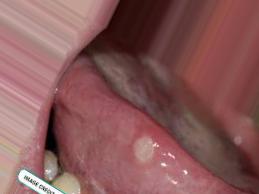
Condition: Mouth Ulcer